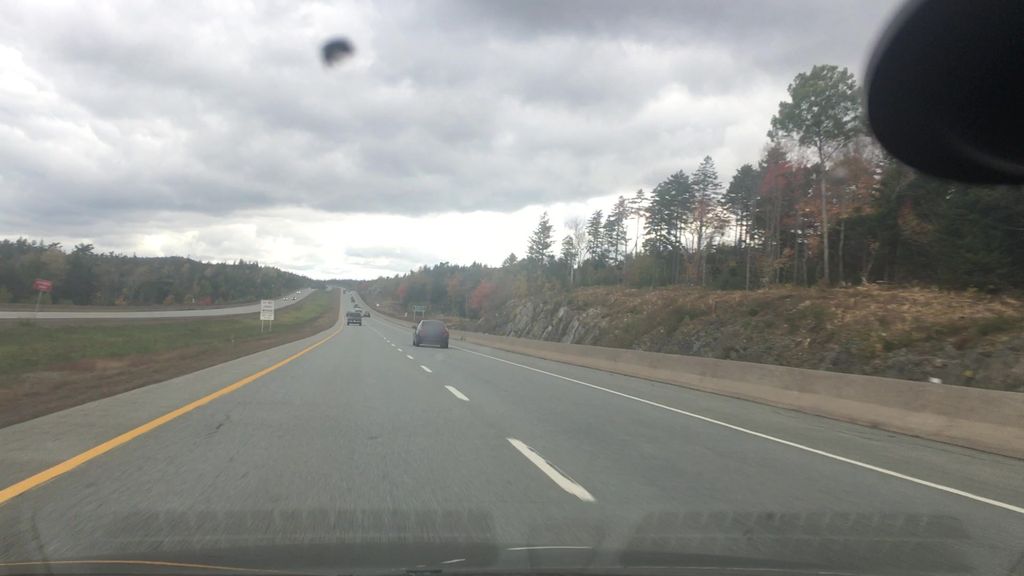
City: halifax